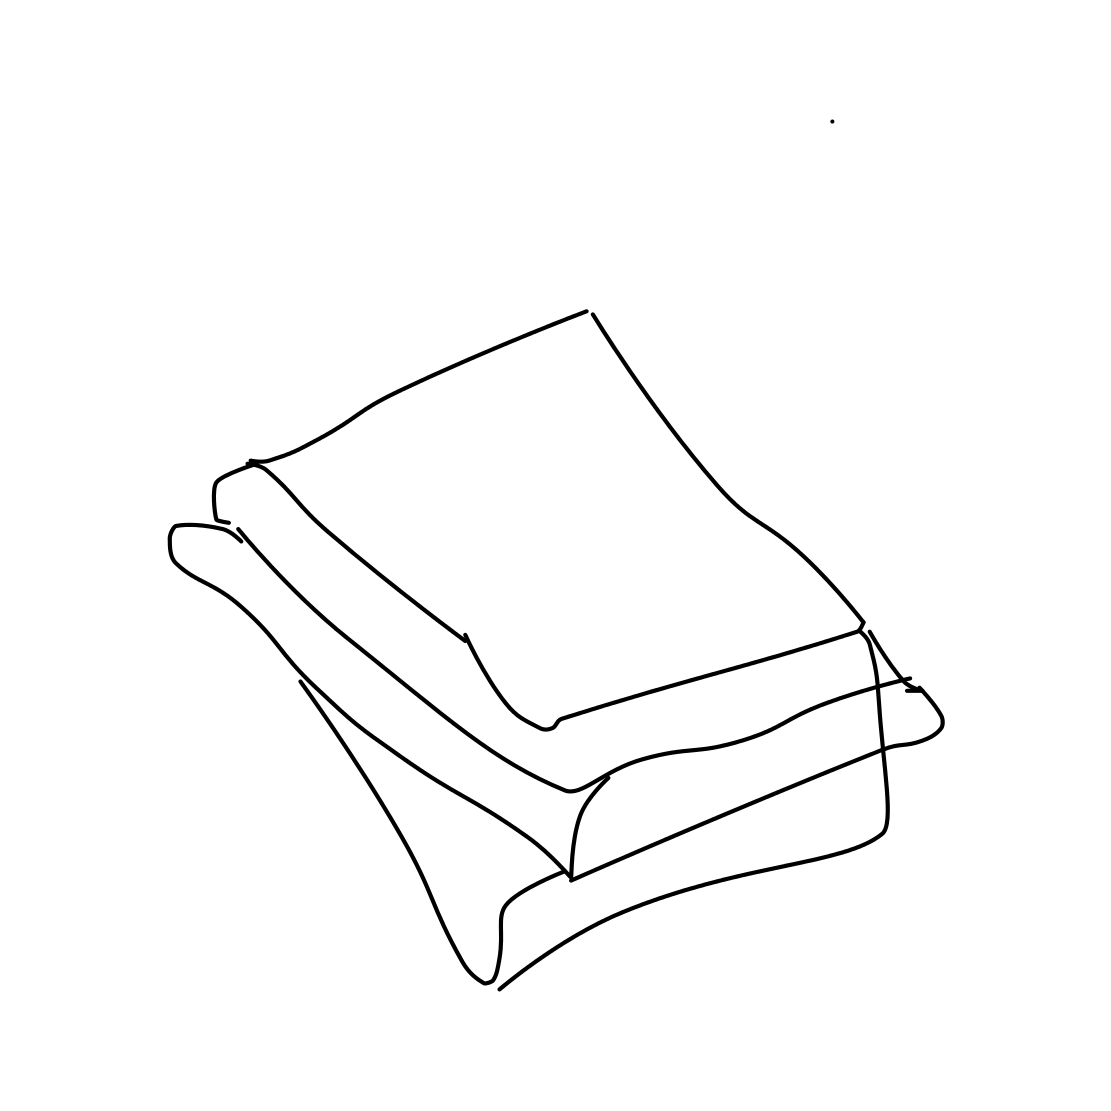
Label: book